Question: The project consists of a single table - let's call it 'Table' for simplicity - with three columns processed by a C program:
- 'ID'- 'Source'- 'Translation''Source'
Here's an example with made up contents:

As you can see, the table follows a certain pattern and the goal is to find inconsistencies according to these rules:
- - 'Source''Translation'- 'Source''ABC''Source''Map: ABC''Map:''Source''Translation''Karte:''Translation''Translation''Source'- 'ID_34567''ID_45678''Translation''Karte: Project B''Karte: Projekt B''Translation''ID_34567'- - 'rxmatch(rx, text)''text''0'
So far the implementation first uses a query to identify all 'Map:' entries:
'''
select ID, rxmatch('(?<=Map: ).*', Source) as ms, rxmatch('(?<=: ).*', Translation) as mt from 'Table' where ms != 0 and mt != 0;
'''
A second query runs for every result row and checks for inconsistencies to return them (it selects concatenated fields from 'a'/'b' but I'm omitting these for readability). The parameters used are the three columns returned above (id, matched source portion, matched target portion).
'''
select ... as translation from 'Table' as a inner join 'Table' as b on a.ID = ? and b.Source = ? and not b.Translation = ?;
'''
While this works perfectly fine, it's not the fastest query and I'm wondering if there's a more elegant way to simplify this and speed it up at the same time.
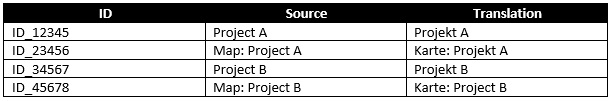
Answer: '''
SELECT ...
FROM MyTable AS A
JOIN MyTable AS B ON 'Map: ' || A.Source = B.Source
AND 'Karte: ' || A.Translation <> B.Translation;
'''
This requires an index on 'Source' to be efficient (or, even better, a <URL>.